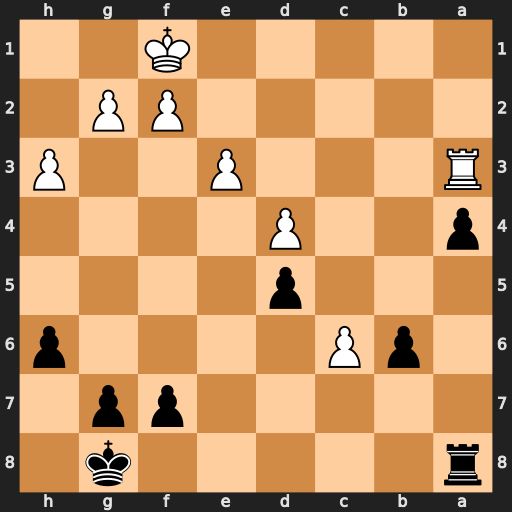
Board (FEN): r5k1/5pp1/1pP4p/3p4/p2P4/R3P2P/5PP1/5K2
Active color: b
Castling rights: -
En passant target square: -
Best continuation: b5 c7 Rc8 Ke2 Rxc7